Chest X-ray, PA view. Patient: 50 years old, sex M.
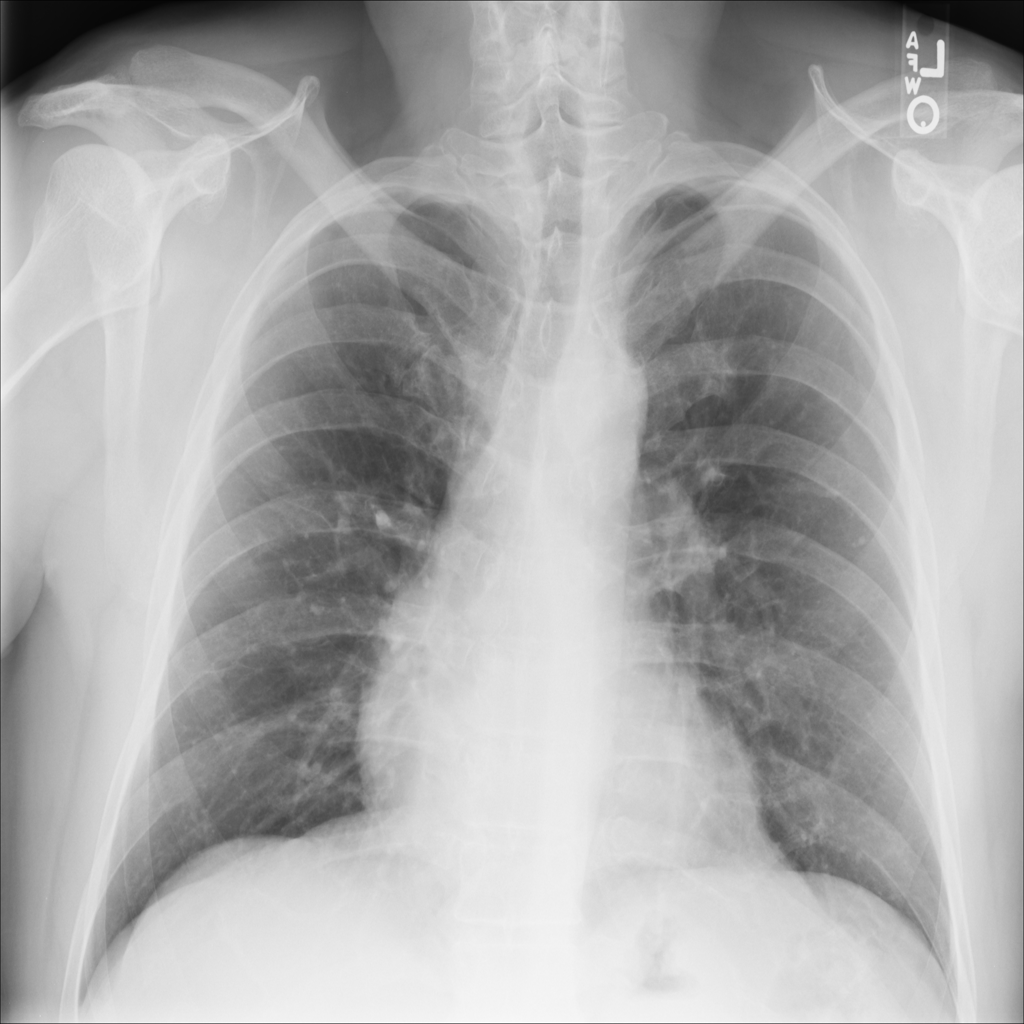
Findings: No Finding